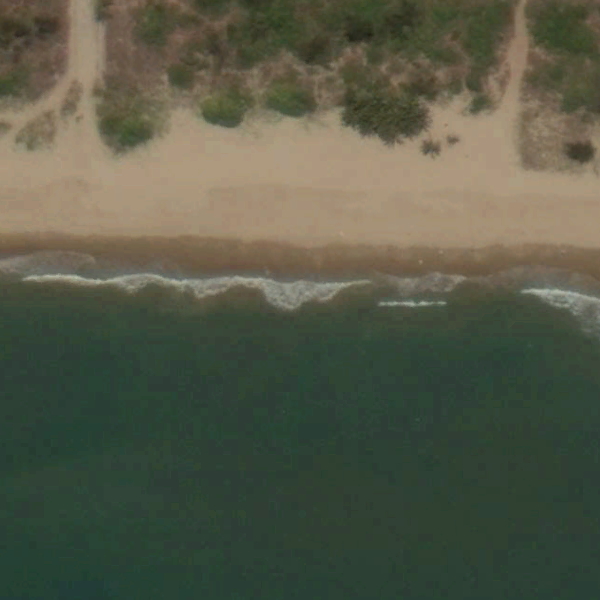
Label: Beach